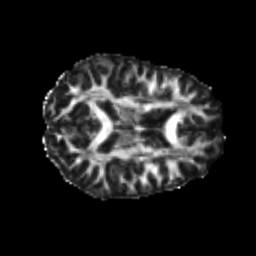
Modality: FA
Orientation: axial
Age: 22
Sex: female
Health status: healthy
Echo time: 0.074 s